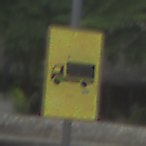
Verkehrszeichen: KFZZulaessigeGesamtmasse3Komma5TOhnePfeilsymbol
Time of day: MorningAfternoon
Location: Outdoor (Suburban)
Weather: PartlyCloudy
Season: NotSpecified
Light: Natural